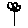
Label: flower